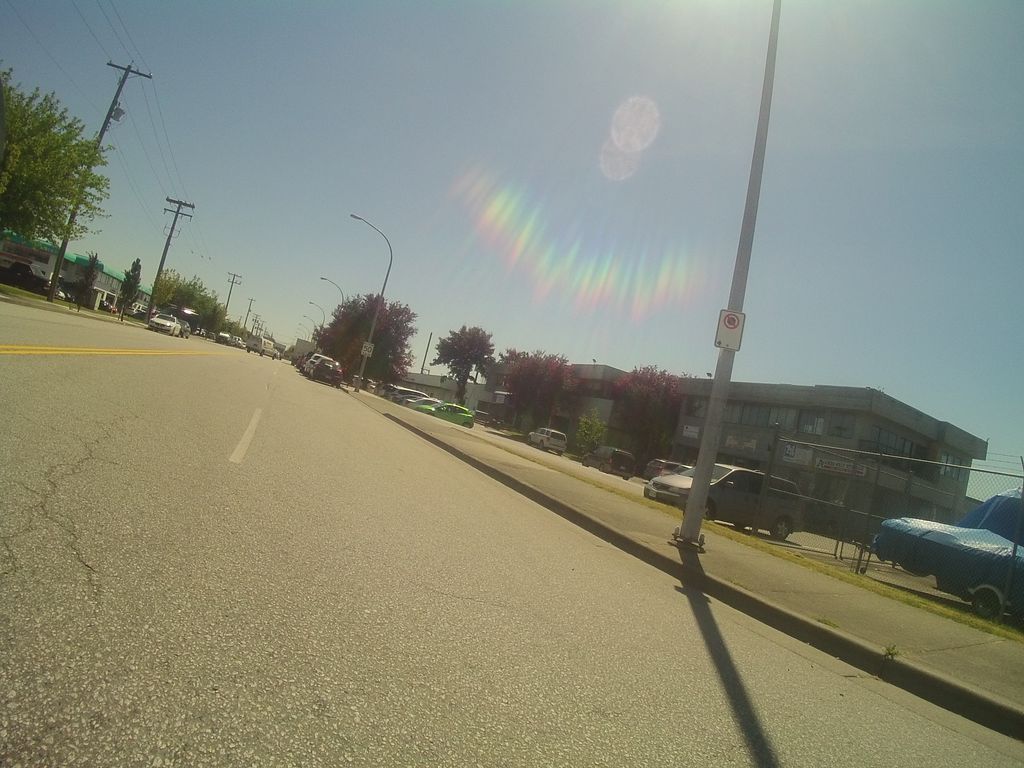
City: vancouver